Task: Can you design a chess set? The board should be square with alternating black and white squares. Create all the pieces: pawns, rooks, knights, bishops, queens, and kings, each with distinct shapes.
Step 579:
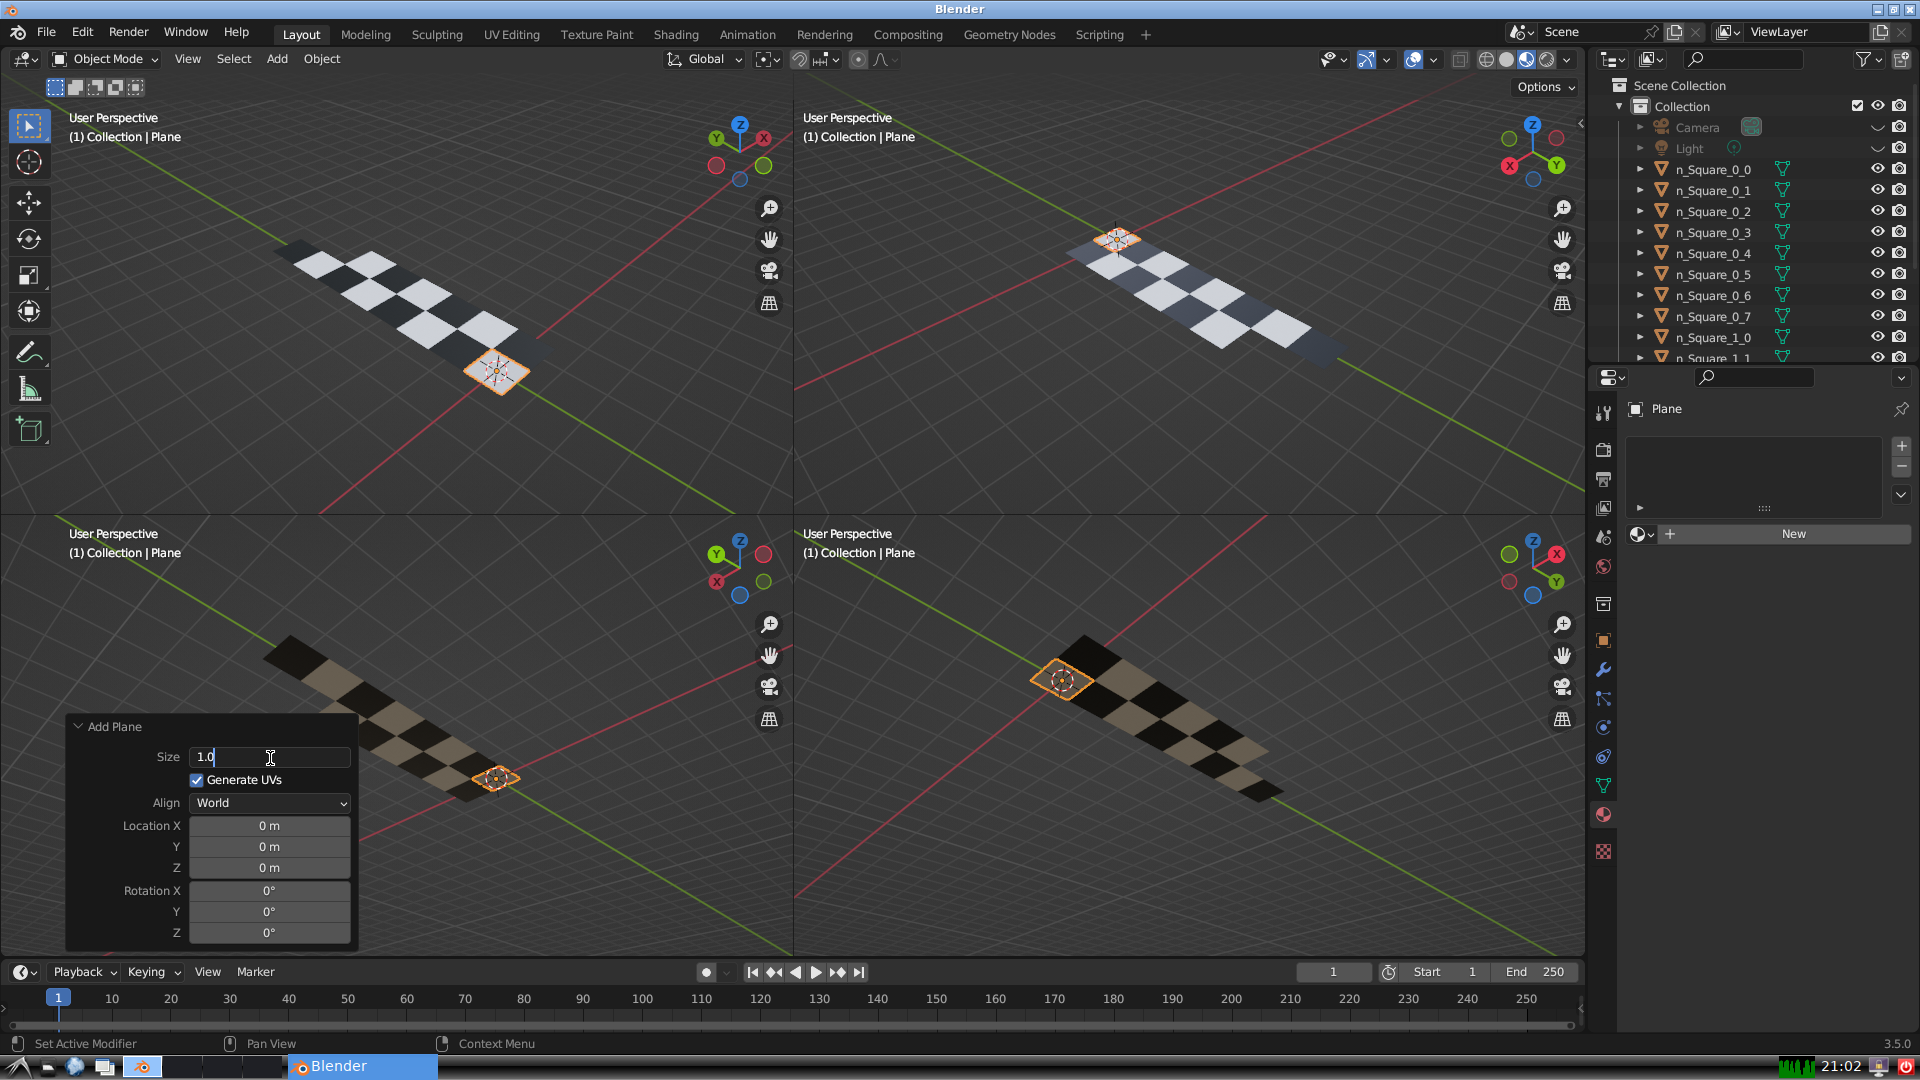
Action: {"key_press": ['Return']}